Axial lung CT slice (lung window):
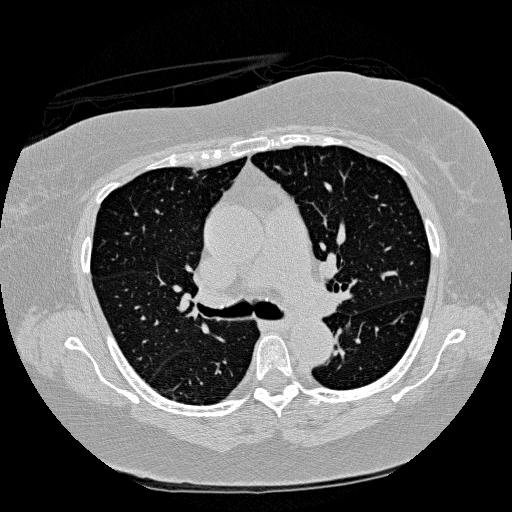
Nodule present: no